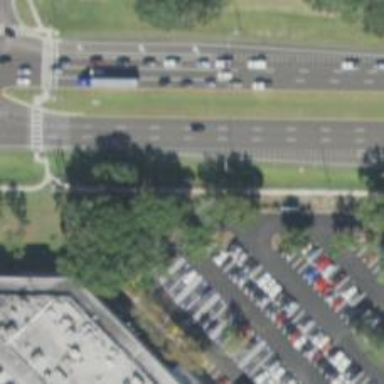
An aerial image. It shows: Footway along the parkway.